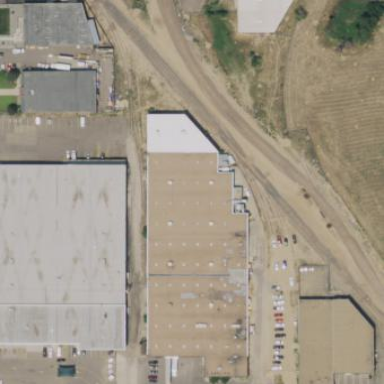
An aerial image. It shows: Industrial building.